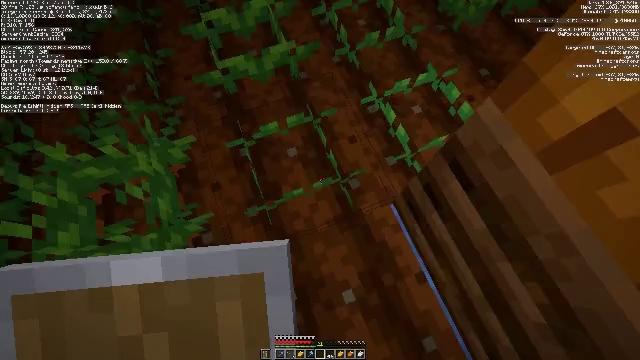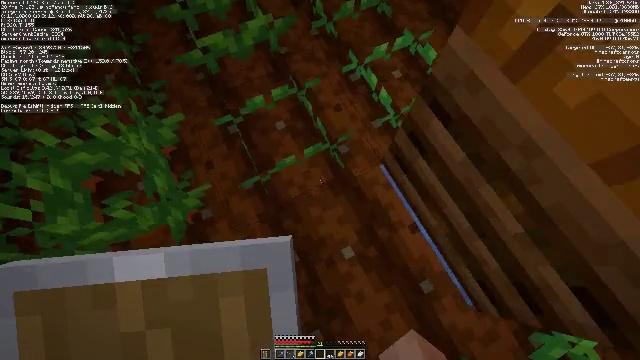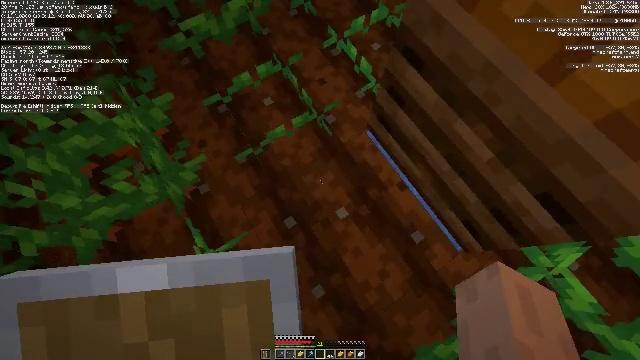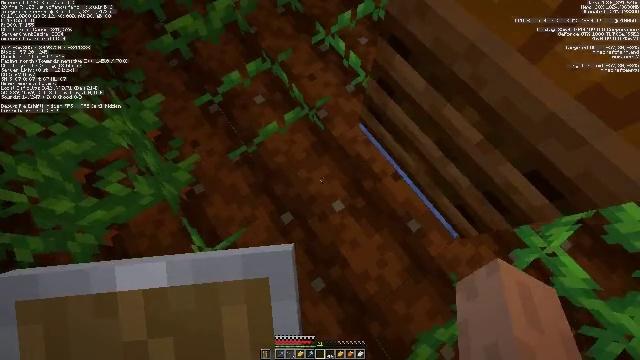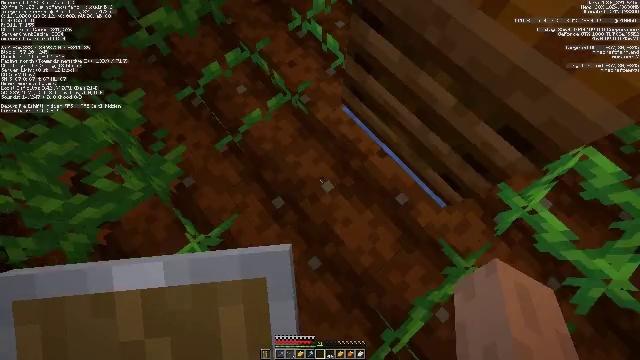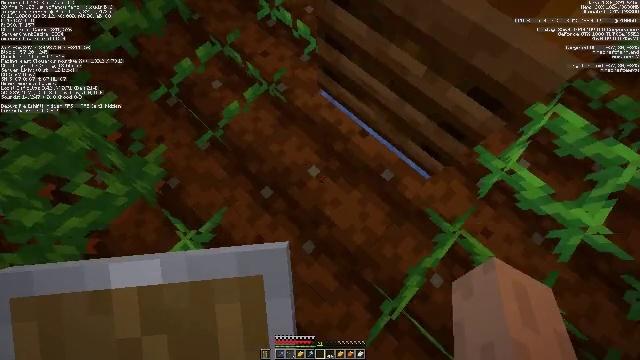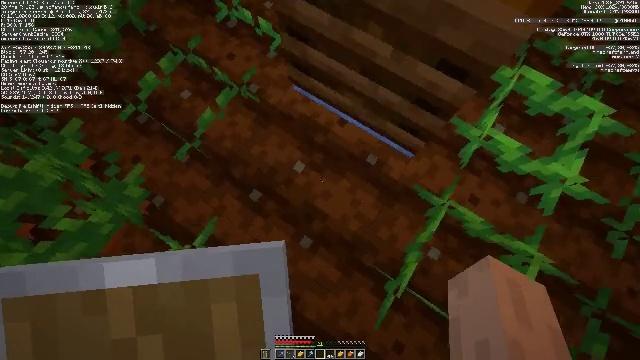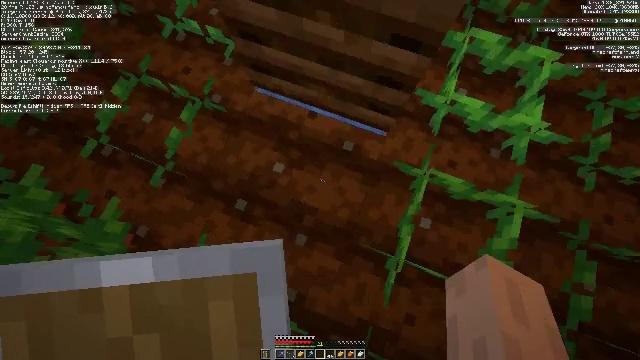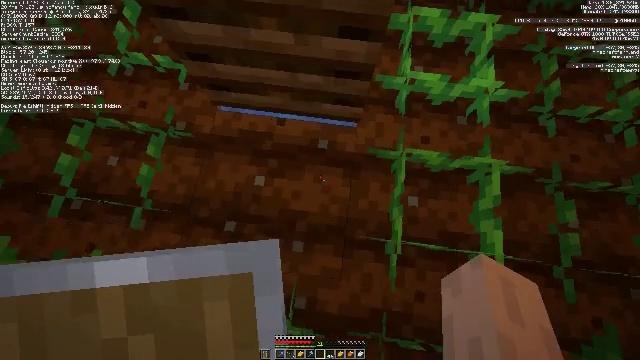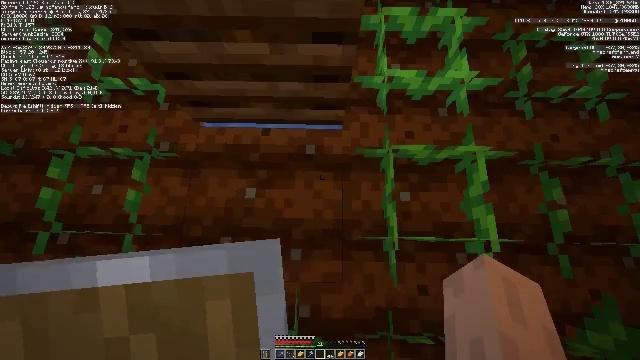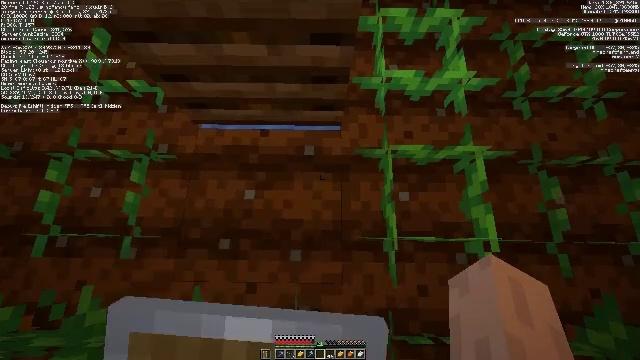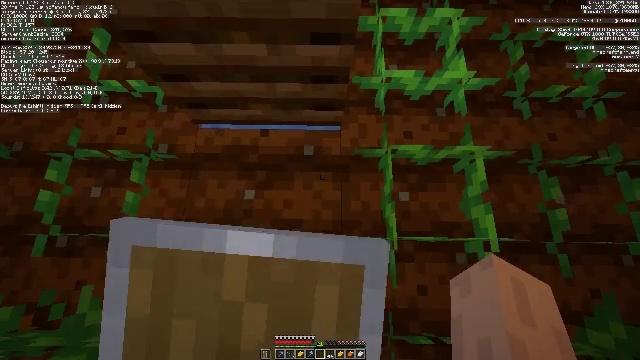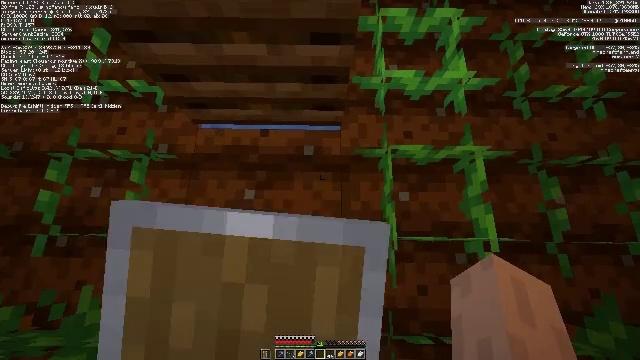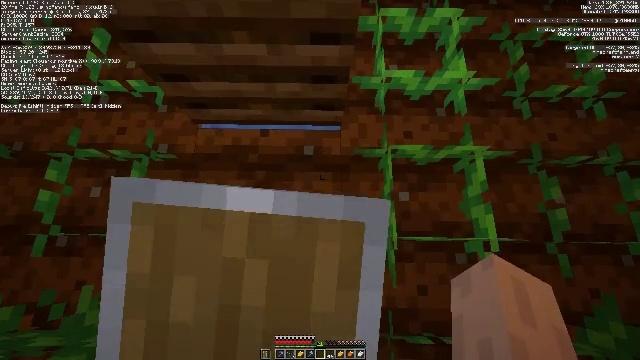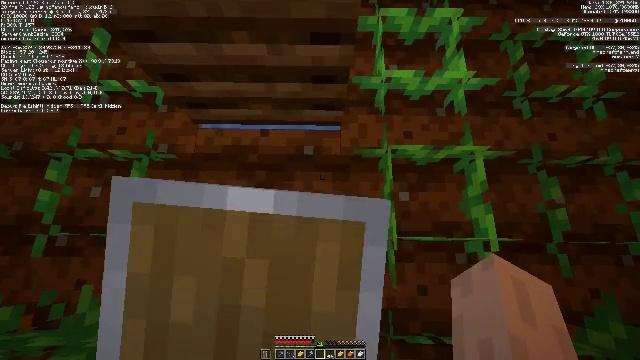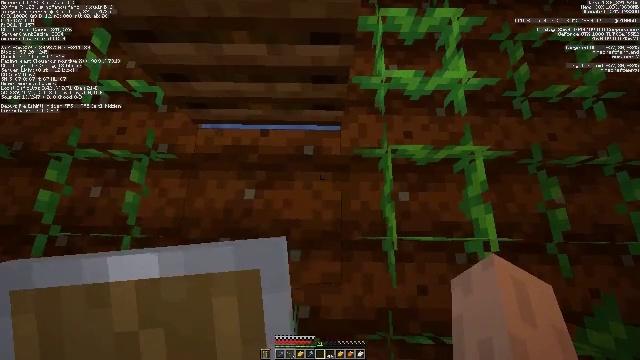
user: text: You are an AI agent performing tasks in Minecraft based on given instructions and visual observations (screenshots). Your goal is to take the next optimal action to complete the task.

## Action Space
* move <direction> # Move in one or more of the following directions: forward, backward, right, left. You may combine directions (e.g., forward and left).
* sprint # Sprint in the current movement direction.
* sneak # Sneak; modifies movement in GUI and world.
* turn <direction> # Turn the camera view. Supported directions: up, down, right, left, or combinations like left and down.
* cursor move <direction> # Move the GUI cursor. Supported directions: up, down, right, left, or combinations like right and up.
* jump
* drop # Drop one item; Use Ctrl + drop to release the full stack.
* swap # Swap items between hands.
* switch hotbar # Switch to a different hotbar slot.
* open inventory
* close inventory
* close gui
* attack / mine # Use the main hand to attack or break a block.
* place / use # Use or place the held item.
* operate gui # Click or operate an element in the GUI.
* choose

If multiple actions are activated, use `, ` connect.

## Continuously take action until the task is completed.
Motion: motion action
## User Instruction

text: Attack the glass to break it.
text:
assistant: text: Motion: move back, turn right and down
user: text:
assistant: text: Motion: move back, turn right
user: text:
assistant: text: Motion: turn right
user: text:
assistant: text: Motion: turn right
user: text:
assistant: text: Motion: turn right and down
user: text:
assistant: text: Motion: turn right and down
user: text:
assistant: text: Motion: turn right
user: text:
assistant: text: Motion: turn right
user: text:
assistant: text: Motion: turn right and up
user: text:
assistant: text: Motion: use / place
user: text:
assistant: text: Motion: use / place
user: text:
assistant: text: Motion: use / place
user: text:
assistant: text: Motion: use / place
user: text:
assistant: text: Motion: use / place
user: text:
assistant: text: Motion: no_op
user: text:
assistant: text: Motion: turn left and up
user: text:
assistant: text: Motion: turn left and up
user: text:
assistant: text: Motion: turn left and up
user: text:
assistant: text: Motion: no_op
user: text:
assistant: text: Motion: no_op
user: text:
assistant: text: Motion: move left, turn right and up
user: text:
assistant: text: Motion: move left, turn right and up
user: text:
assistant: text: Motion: move left, turn right and up
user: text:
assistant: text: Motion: move left, turn right and up
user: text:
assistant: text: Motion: move left, turn right and up
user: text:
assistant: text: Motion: move left, turn right and up
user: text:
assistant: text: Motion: move forward and move left
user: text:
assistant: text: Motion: move forward and move left, turn right
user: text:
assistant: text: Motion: move forward and move left, turn right and up
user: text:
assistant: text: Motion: move forward, turn right and up